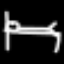
Label: bed